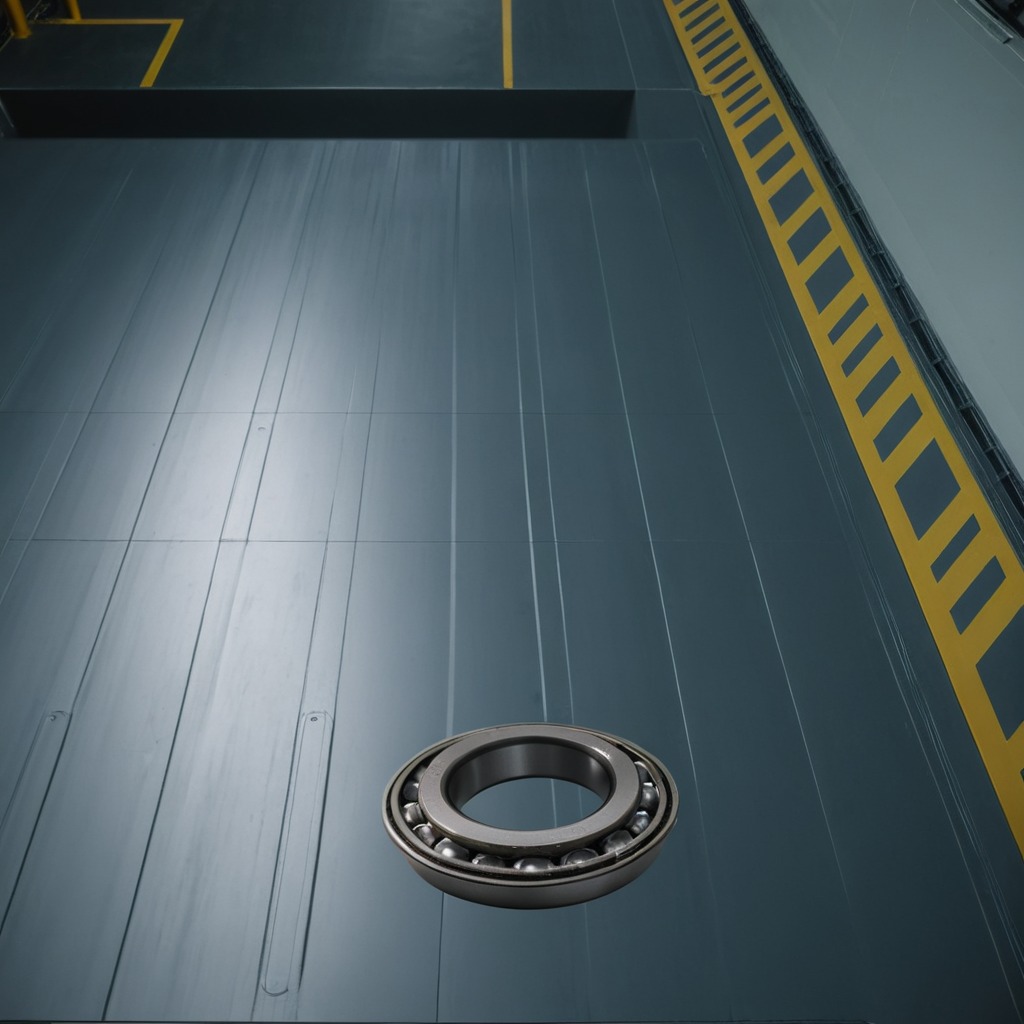
A metal ball bearing is lying on the toolbox surface.